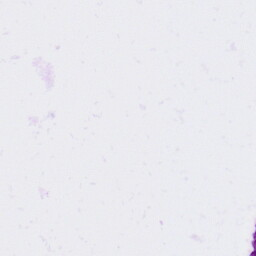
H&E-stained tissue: Colon